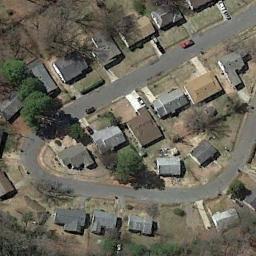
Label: medium_residential